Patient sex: F
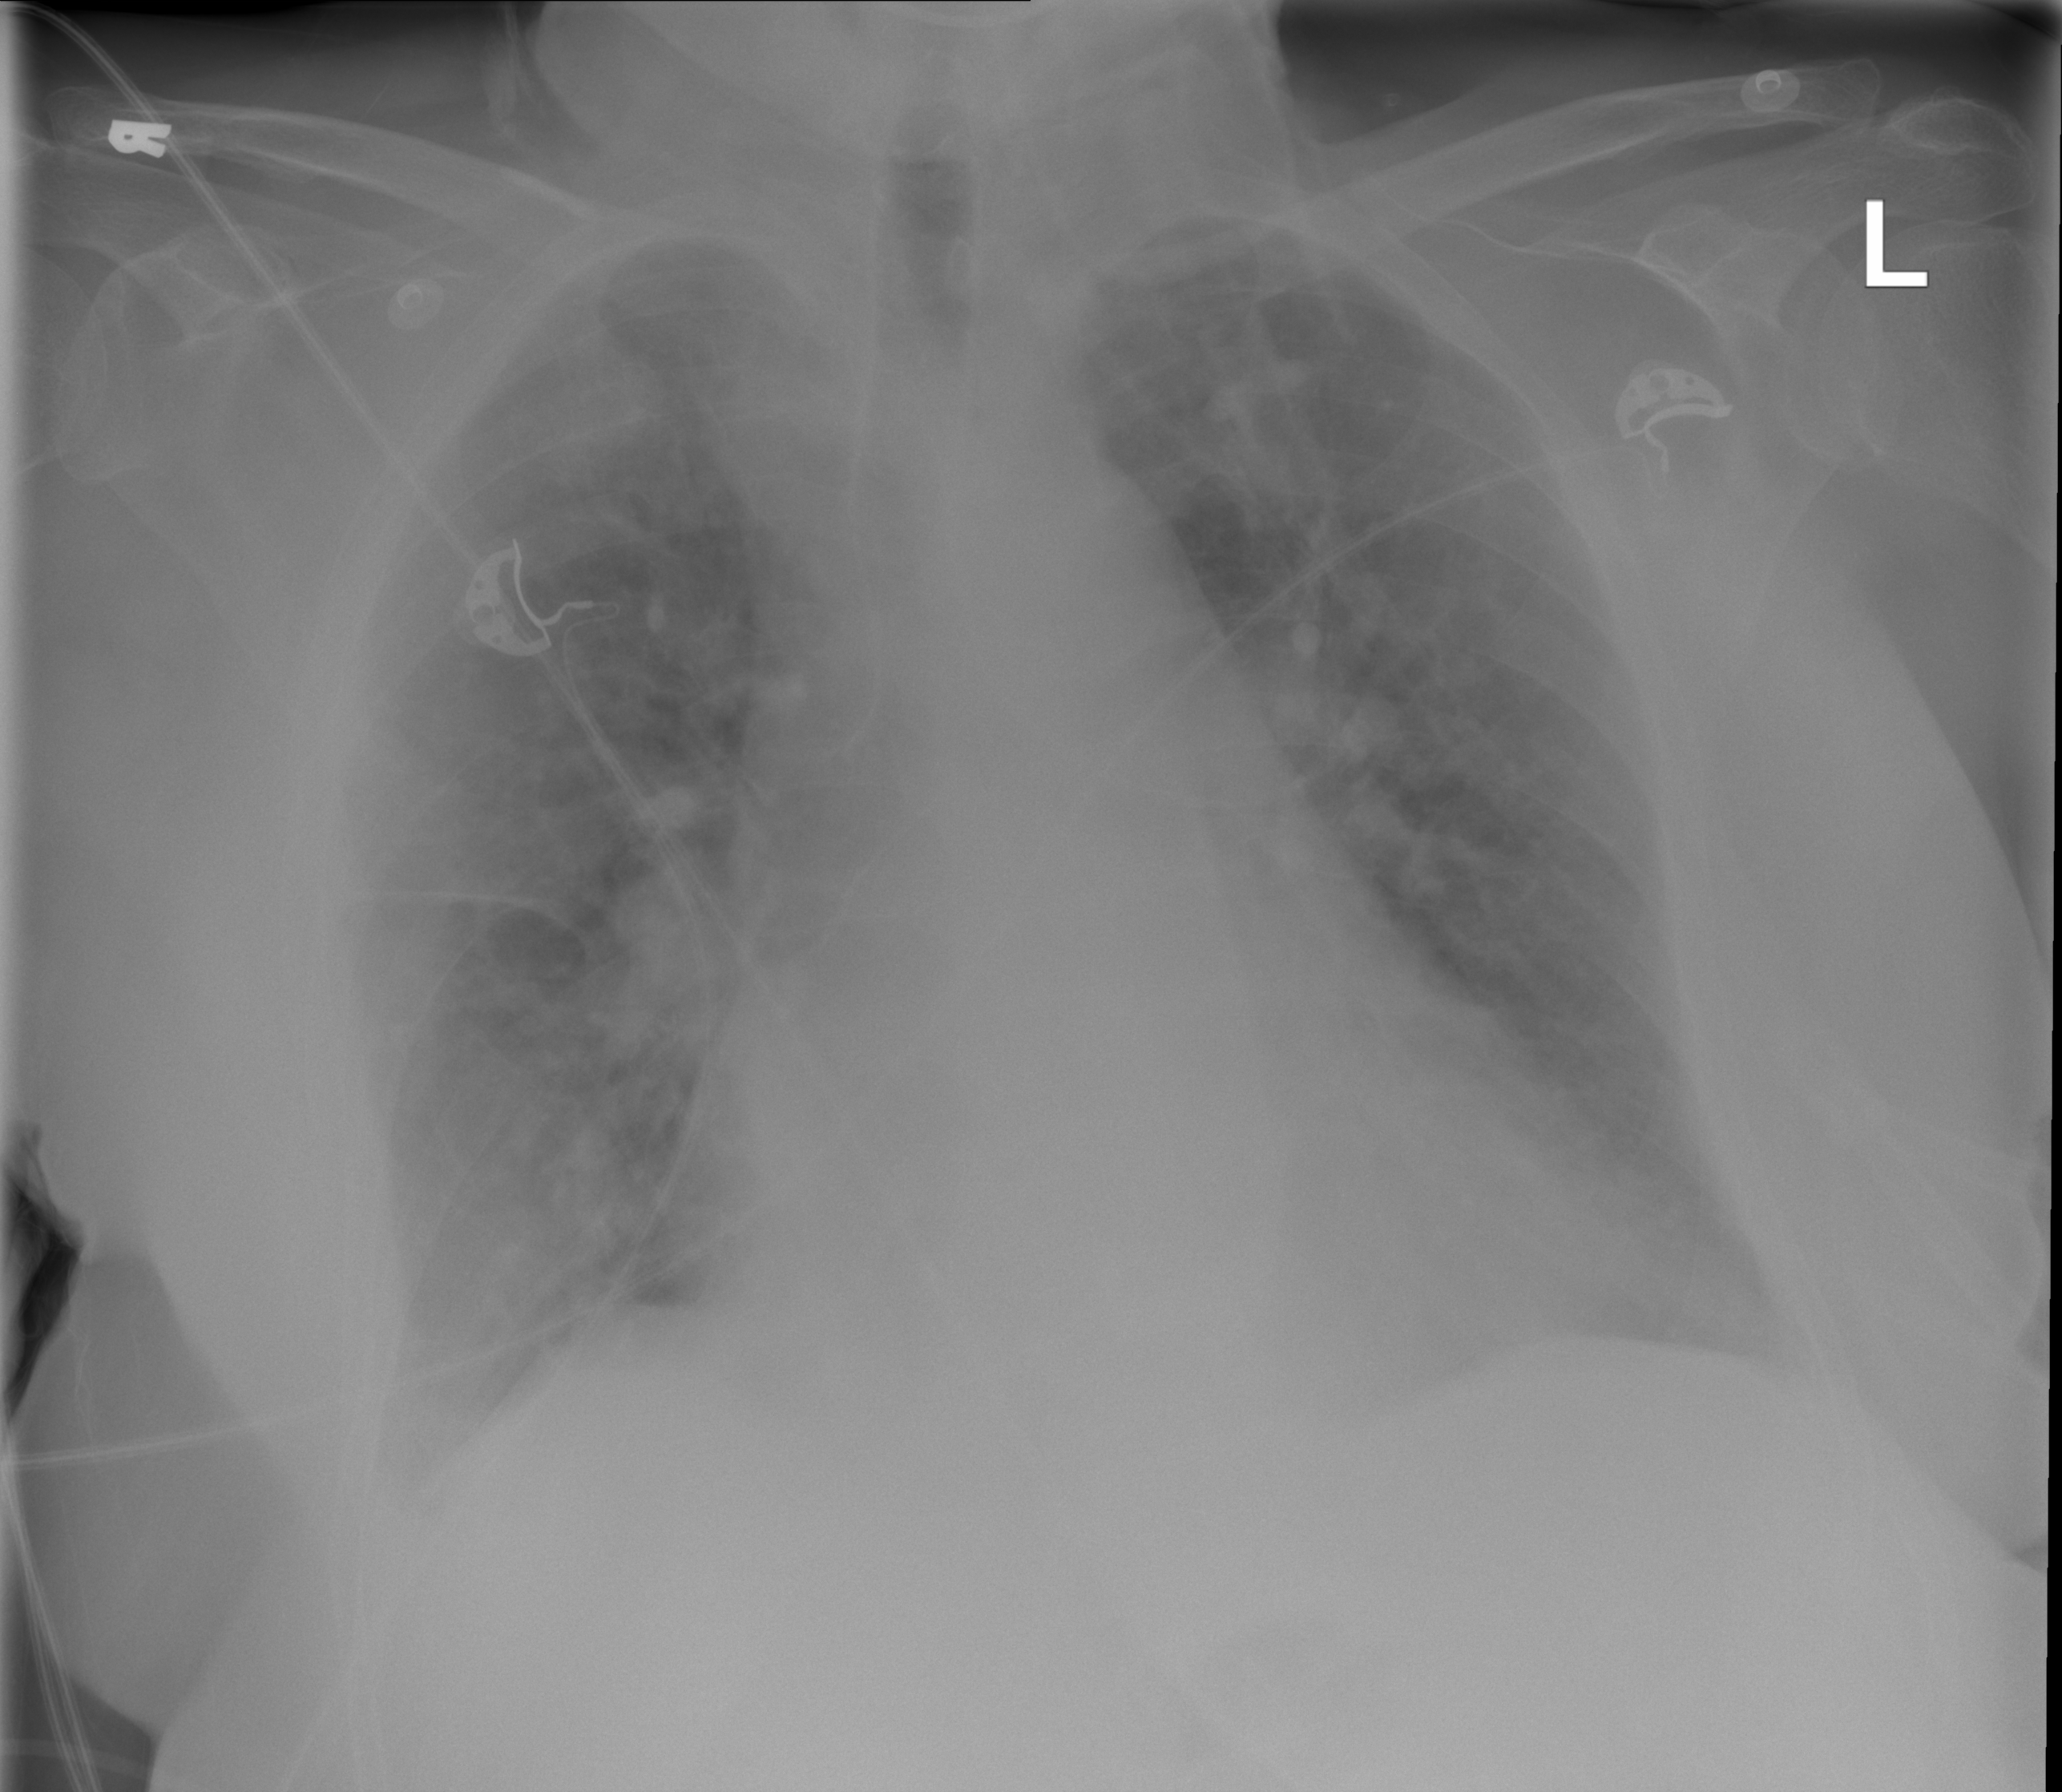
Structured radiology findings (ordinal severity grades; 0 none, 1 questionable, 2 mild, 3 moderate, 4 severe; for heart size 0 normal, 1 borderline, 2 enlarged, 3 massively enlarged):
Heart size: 2
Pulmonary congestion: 2
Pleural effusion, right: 2
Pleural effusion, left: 2
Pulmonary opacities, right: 2
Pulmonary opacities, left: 2
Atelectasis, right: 2
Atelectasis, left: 2